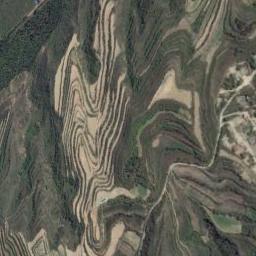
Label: terrace